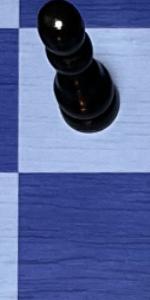
Label: Empty